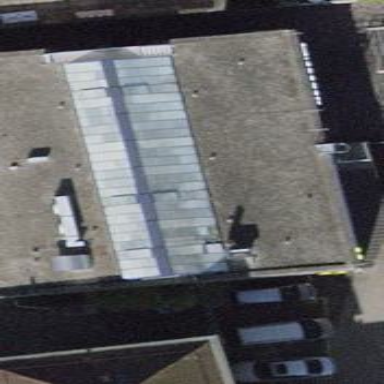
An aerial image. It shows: Retail building.